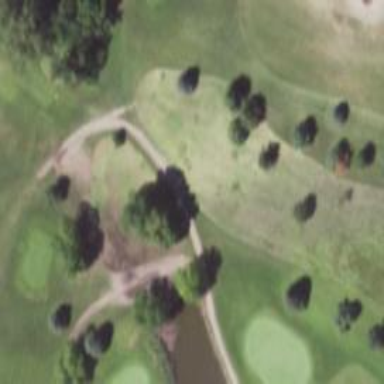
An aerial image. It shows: Path for golf carts.